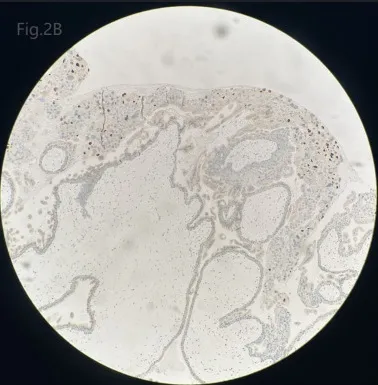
(B) Immunohistochemical staining of the evacuated mole tissues identified a negative stain of p57.
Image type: pathology (immunostaining)